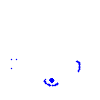
Particle: electron